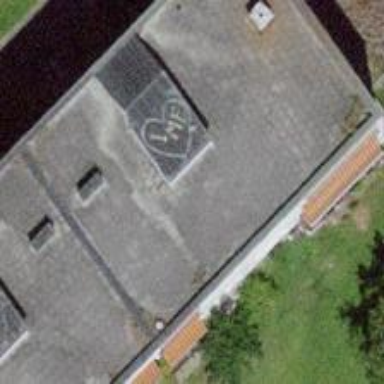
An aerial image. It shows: Apartment building with flat roof.